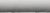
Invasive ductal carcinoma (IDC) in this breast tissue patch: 0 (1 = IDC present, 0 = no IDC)